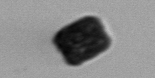
Label: Thalassiosira